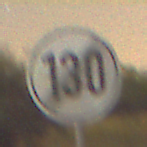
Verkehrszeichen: EndeGeschwindigkeit130
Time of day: Night
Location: Outdoor (Nature)
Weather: Clear
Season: NotSpecified
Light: Natural